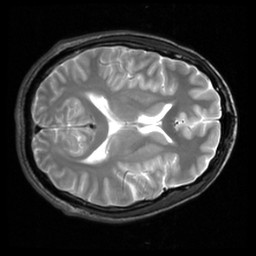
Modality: inplaneT2
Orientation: axial
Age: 27
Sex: male